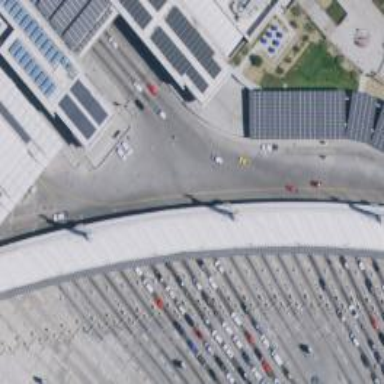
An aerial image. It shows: Border control barrier.